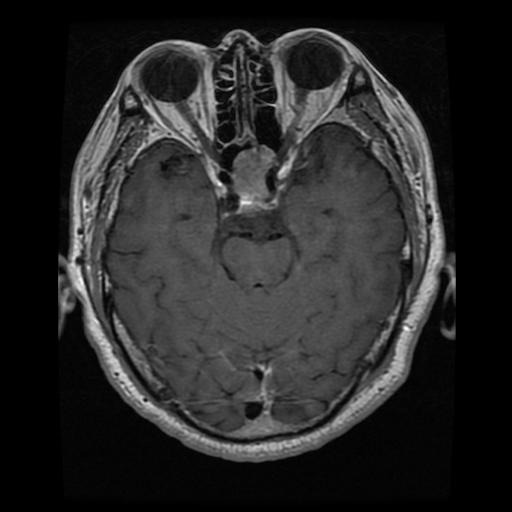
Label: pituitary